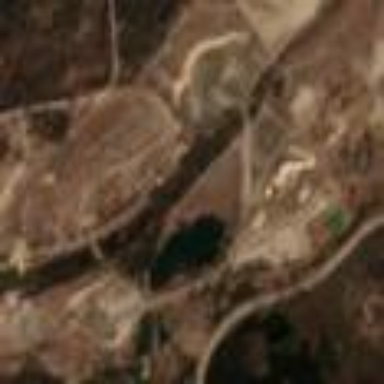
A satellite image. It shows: Fence surrounding quarry.